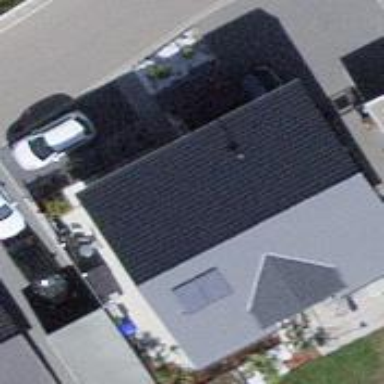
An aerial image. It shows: Detached building with gabled roof.